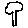
Label: tree